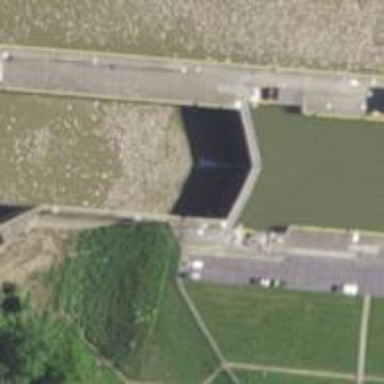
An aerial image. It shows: Lock gate along waterway.